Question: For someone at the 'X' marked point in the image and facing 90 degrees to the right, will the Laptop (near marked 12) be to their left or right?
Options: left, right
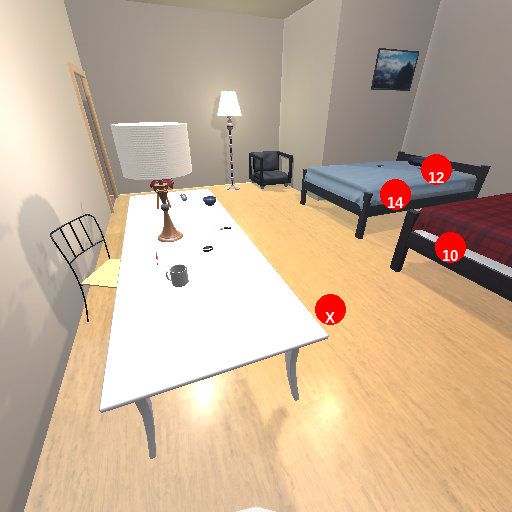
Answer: left